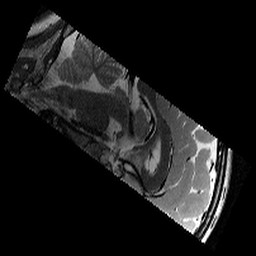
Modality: T2w
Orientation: sagittal
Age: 11
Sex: female
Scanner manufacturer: siemens
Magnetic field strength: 3 T
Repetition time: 9.23 s
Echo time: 0.067 s